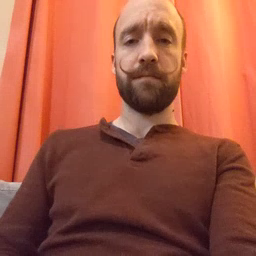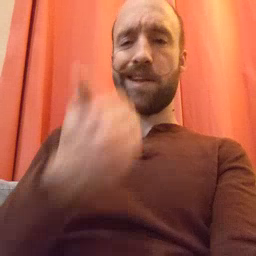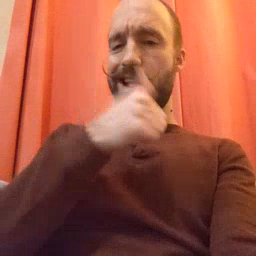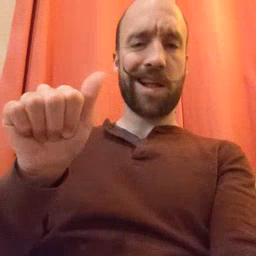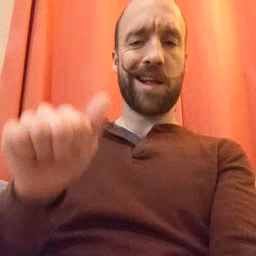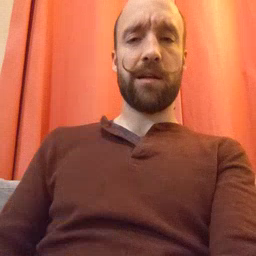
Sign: any